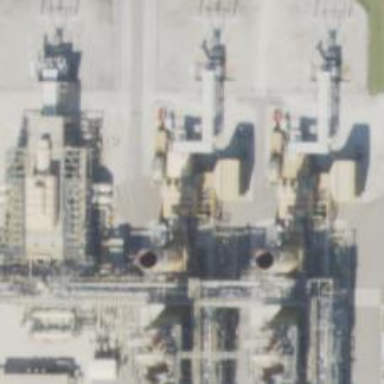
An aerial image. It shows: Gas turbine power generator.